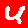
Digit: 4